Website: walmart
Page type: gifting
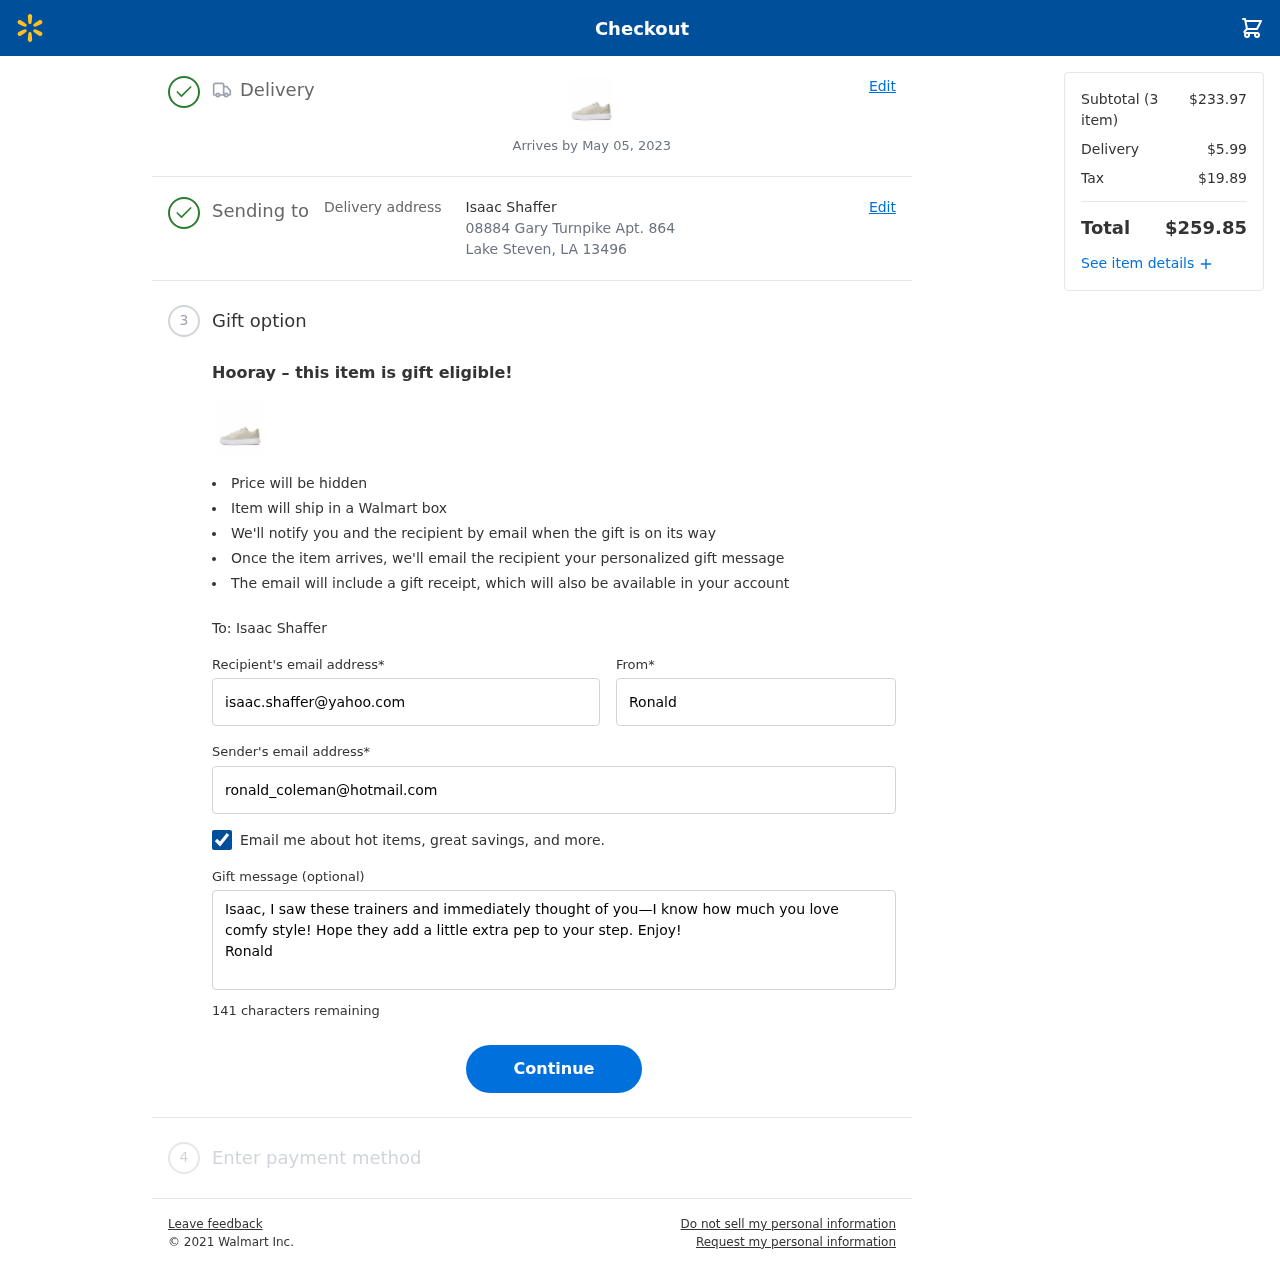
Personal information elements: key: PII_CITY_STATE_ZIP
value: Lake Steven, LA 13496
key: PII_EMAIL
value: ronald_coleman@hotmail.com
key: PII_FIRSTNAME
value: Ronald
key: PII_GIFT_EMAIL
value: isaac.shaffer@yahoo.com
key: PII_GIFT_FULLNAME
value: Isaac Shaffer
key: PII_GIFT_MESSAGE
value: Isaac, I saw these trainers and immediately thought of you—I know how much you love comfy style! Hope they add a little extra pep to your step. Enjoy!
Ronald
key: PII_STREET
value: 08884 Gary Turnpike Apt. 864
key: PII_GIFT_FIRSTNAME
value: Isaac
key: PII_GIFT_LASTNAME
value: Shaffer
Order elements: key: ORDER_DELIVERY_DATE
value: Arrives by May 05, 2023
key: ORDER_NUM_ITEMS
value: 3
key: ORDER_SUBTOTAL
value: $233.97
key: ORDER_SHIPPING_COST
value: $5.99
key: ORDER_TAX
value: $19.89
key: ORDER_TOTAL
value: $259.85